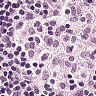
Metastatic tissue present: no